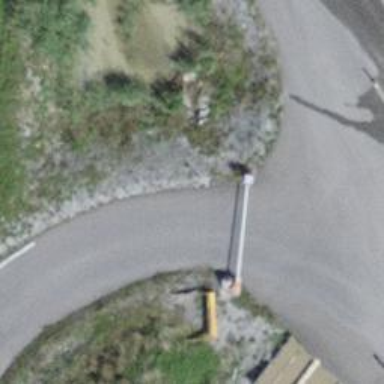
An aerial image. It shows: Lift gate barrier.